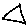
Label: triangle